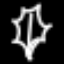
Label: leaf